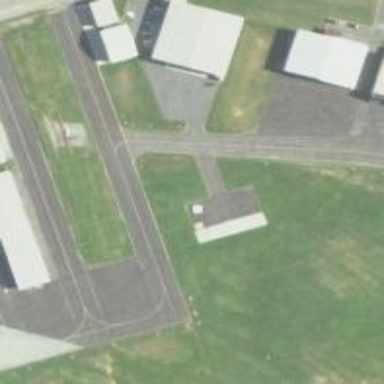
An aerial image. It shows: View of taxiway at the airport.